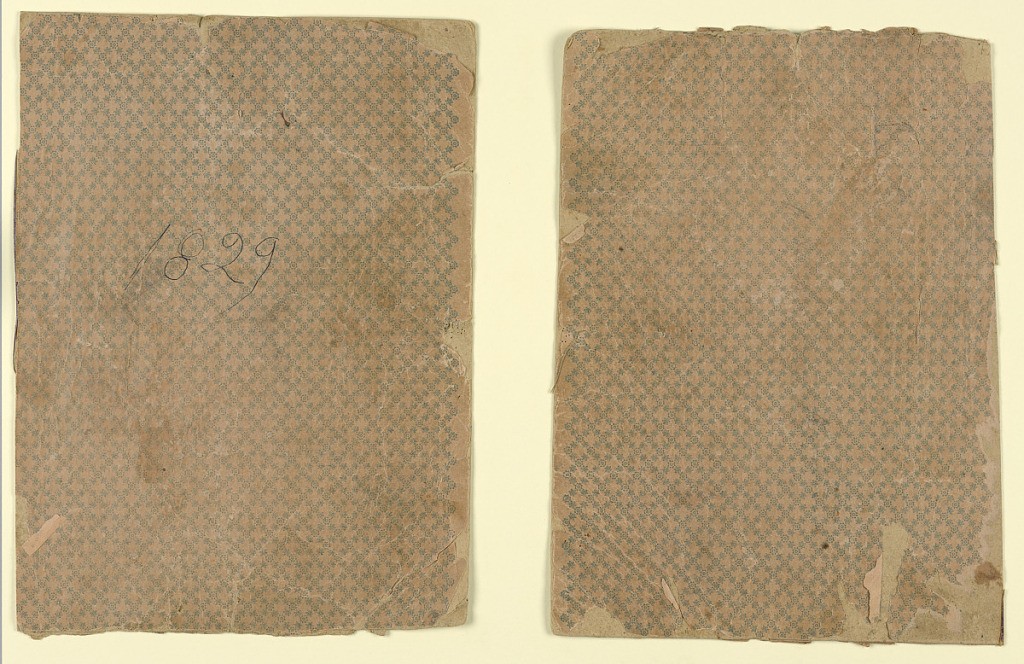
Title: Sewing instruction book covers
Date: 1829
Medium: paper, cardboard, leather
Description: Cardboard book covers with a design of rosettes and stars is printed in crossing diagonals.